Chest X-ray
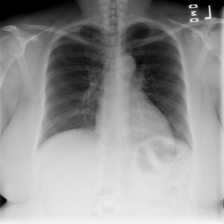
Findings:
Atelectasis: negative
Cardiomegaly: negative
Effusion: negative
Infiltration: negative
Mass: negative
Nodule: negative
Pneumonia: negative
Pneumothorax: negative
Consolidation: negative
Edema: negative
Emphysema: negative
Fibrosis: negative
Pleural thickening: negative
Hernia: negative